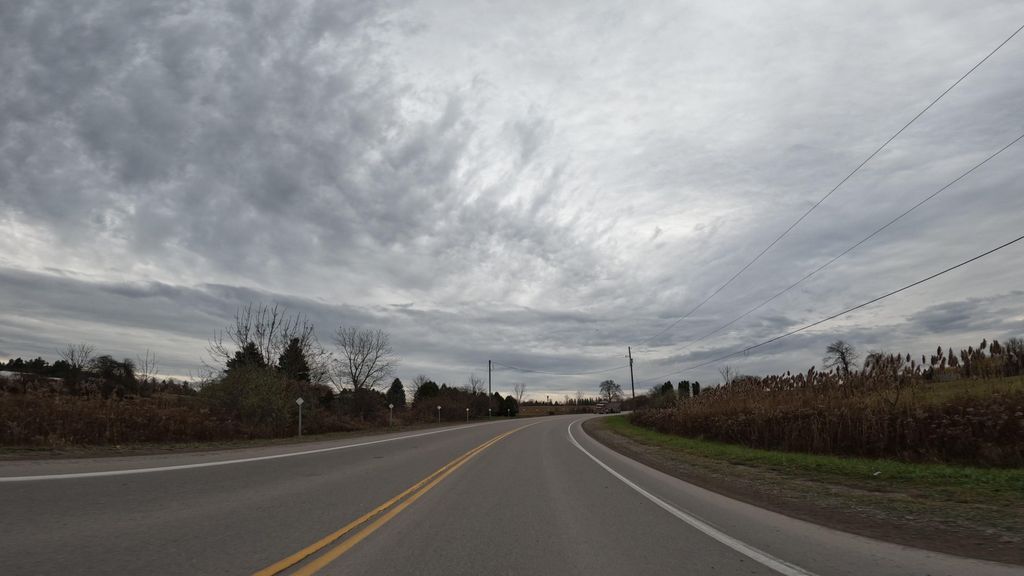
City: hamilton